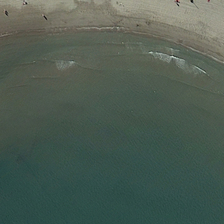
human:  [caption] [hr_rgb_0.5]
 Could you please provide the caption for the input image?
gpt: the ocean is vast .

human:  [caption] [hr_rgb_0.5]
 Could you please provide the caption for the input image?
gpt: some people are basking in the sun on the beach .

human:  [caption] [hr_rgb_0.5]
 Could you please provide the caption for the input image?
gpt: some people are basking in the sun on the beach .

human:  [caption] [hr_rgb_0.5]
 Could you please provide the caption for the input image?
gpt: the ocean is vast .

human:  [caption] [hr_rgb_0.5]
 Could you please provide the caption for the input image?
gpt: some people are basking in the sun on the beach .